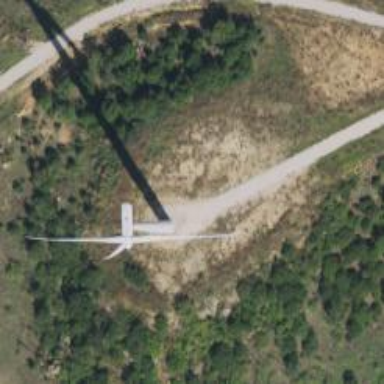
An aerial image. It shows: Wind turbine generator that utilizes wind as its source for generating electricity. It is of the horizontal axis type.